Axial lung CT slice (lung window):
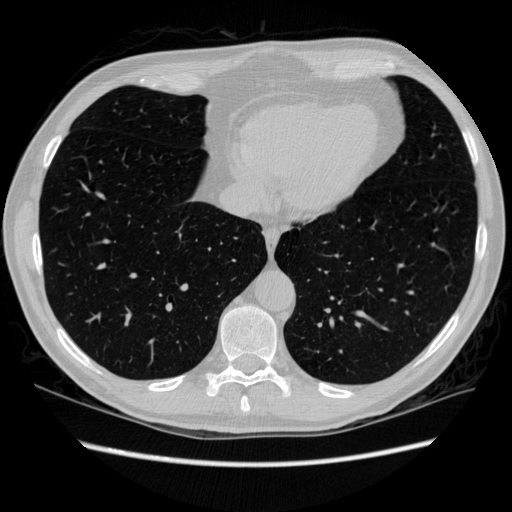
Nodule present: no